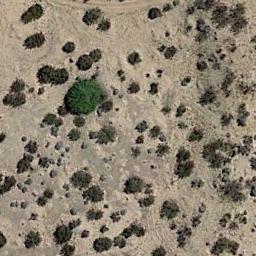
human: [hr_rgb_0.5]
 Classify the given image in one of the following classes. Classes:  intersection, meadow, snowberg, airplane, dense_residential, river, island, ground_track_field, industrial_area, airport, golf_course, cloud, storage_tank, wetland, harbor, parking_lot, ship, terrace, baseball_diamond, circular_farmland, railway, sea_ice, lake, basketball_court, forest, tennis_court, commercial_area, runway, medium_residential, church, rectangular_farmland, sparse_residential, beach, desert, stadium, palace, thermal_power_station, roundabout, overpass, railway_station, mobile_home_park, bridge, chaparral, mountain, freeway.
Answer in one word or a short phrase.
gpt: chaparral